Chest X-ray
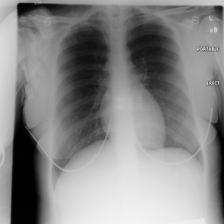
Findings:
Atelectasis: negative
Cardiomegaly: negative
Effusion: negative
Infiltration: negative
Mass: negative
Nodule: negative
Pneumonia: negative
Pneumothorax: negative
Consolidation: negative
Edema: negative
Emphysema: negative
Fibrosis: negative
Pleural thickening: negative
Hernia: negative